九年级 · 解析几何
(本小题8.0分)

如图, 已知 $D E / / B C, F E / / C D, A F=3, A D=5, A E=4$.

(1)求 $C E$ 的长;

(2)求 $A B$ 的长.

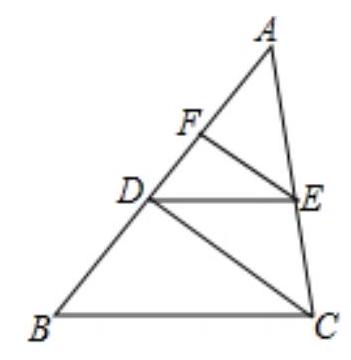
答案: 解: (1) $\because F E / / C D$,

$\therefore \frac{A E}{A C}=\frac{A F}{A D}, \quad$ 即 $\frac{4}{A C}=\frac{3}{5}$,

解得, $A C=\frac{20}{3}$,

则 $C E=A C-A E=\frac{20}{3}-4=\frac{8}{3}$;

(2) $\because D E / / B C$,

$\therefore \frac{A D}{A B}=\frac{A E}{A C}$, 即 $\frac{5}{A B}=\frac{3}{5}$,

解得, $A B=\frac{25}{3}$.

解析: 根据平行线分线段成比例定理列出比例式, 代入计算即可.

本题考查的是平行线分线段成比例定理, 灵活运用定理、找准对应关系是解题的关键.